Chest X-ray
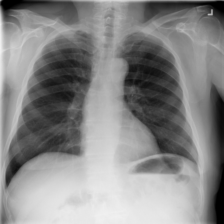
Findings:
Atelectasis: negative
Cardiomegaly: negative
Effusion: negative
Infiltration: negative
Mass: negative
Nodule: negative
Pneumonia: negative
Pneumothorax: negative
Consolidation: negative
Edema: negative
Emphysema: negative
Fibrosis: negative
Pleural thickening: negative
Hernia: negative